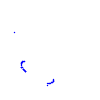
Particle: kaon